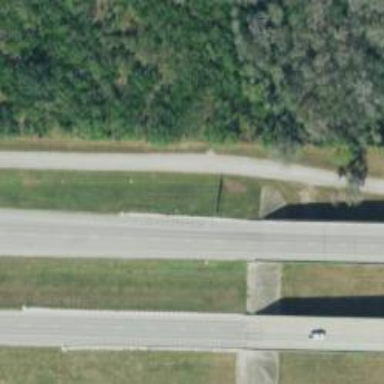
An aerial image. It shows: Beam-structured bridge over trunk highway expressway.